Question: I have a project to implement a form which inserts, updates, and deletes 'Customers' from 'Northwind -> Customers'. I managed to do Insertion, Update, and refresh it after every operation, but delete won't work and throws FK exceptions. I need to cascade on delete, but I don't know how..
My form looks like this :

and my procedure for delete (so far, no cascade) :
'''
CREATE Procedure [dbo].[DeleteCustomer]
(
@Original_CustomerID nchar(5)
)
AS
SET NOCOUNT OFF;
DELETE FROM [dbo].[Customers]
WHERE
(
(
[CustomerID] = @Original_CustomerID
)
)
'''
which works in some cases, but in others I get an error :
>
Can anyone help me finish this project by adding cascade on delete?
It's Northwind Traders database, 'Customer' table.
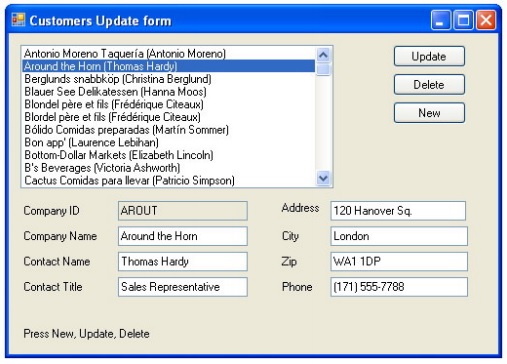
Answer: One easy way to handle this is to drop and readd the constraint as a cascading delete constraint in SQL Enterprise Manager (or the ISQLW interpreter of your choice):
'''
USE Northwind
GO
ALTER TABLE Orders
DROP CONSTRAINT
FK_Orders_Customers
GO
ALTER TABLE Orders
ADD
CONSTRAINT FK_Orders_Customers FOREIGN KEY
(
CustomerID
) REFERENCES Customers
CustomerID
) ON CASCADE DELETE
GO
'''
If you want to have a strictly stored procedure solution, you can use this revision of your original stored procedure:
'''
CREATE Procedure [dbo].[DeleteCustomer] (
@Original_CustomerID nchar(5)
)
AS
SET NOCOUNT OFF;
DELETE
FROM [dbo].[Orders]
WHERE [CustomerID] = @Original_CustomerID
DELETE
FROM [dbo].[Customers]
WHERE [CustomerID] = @Original_CustomerID
'''